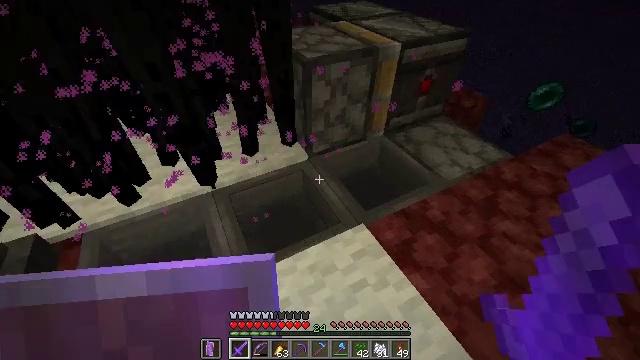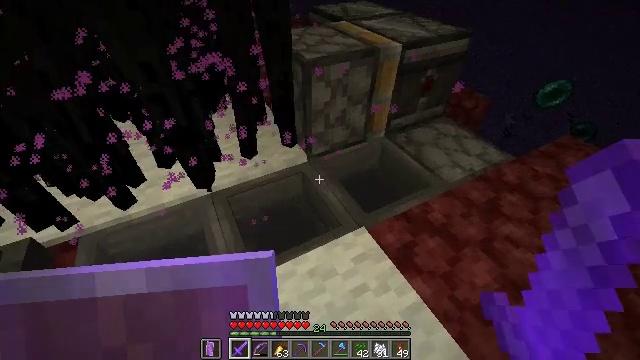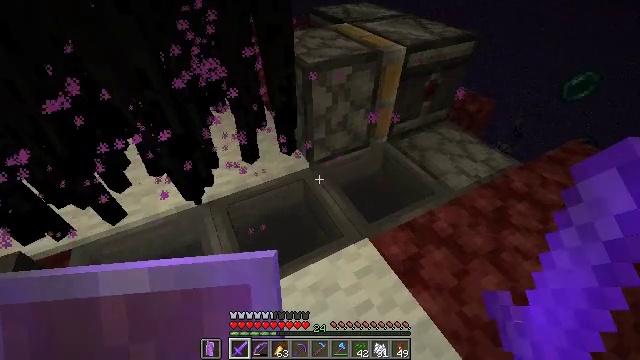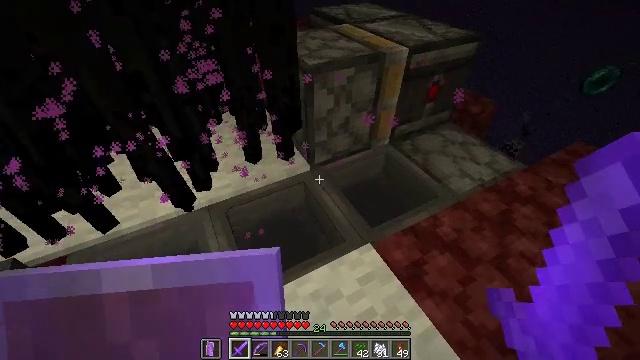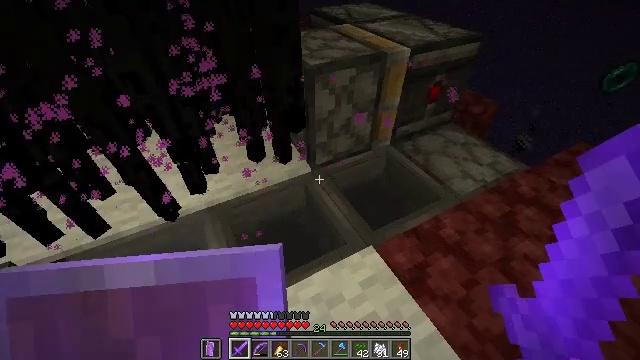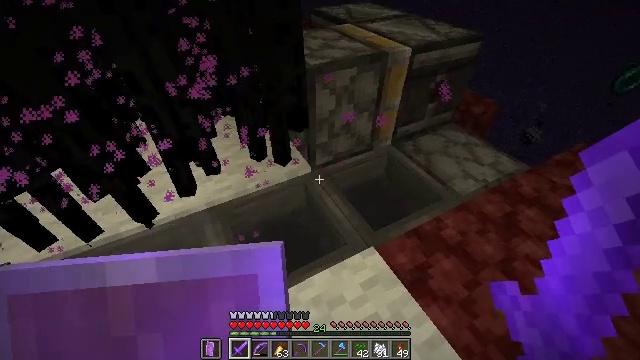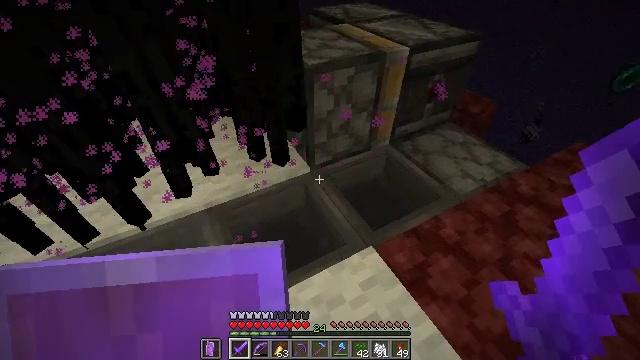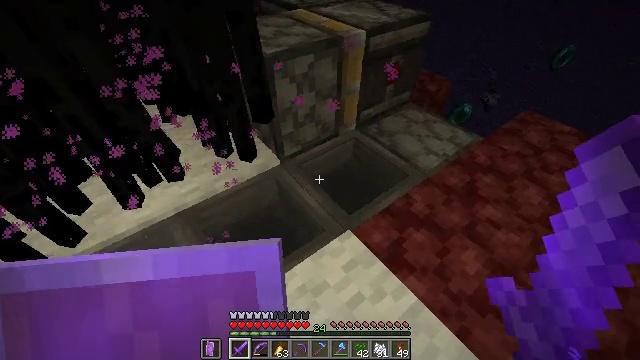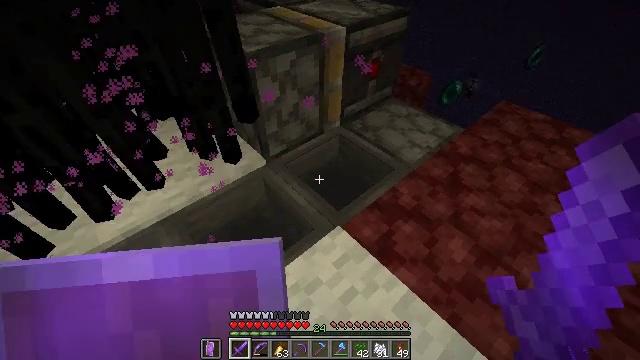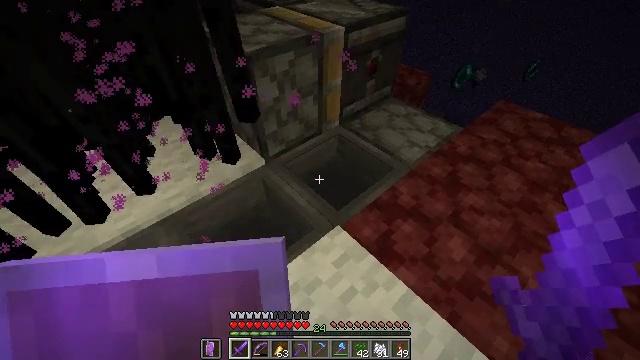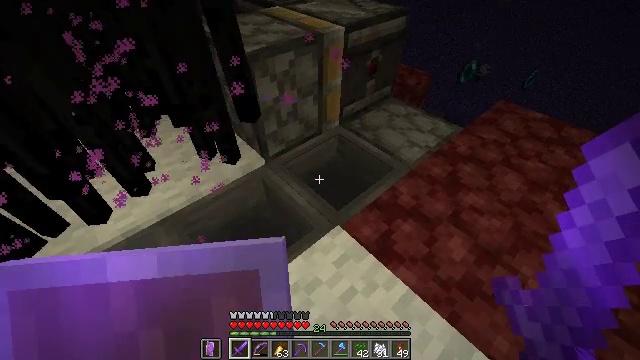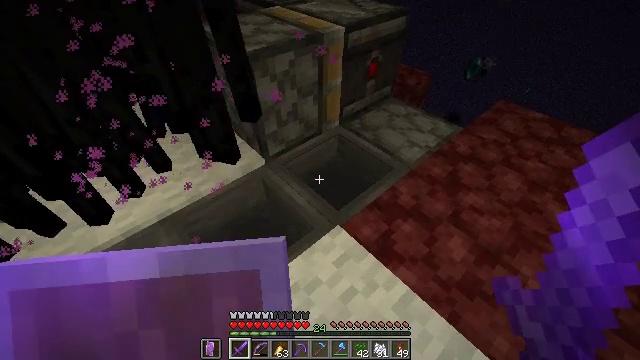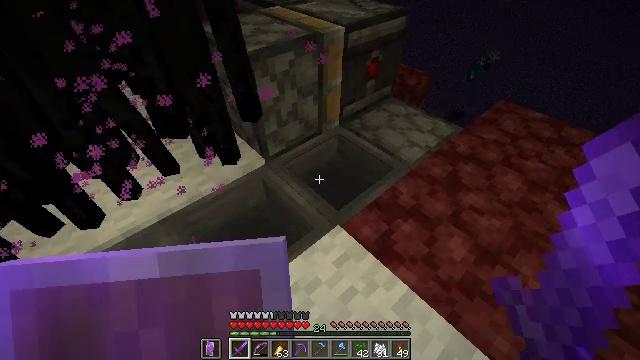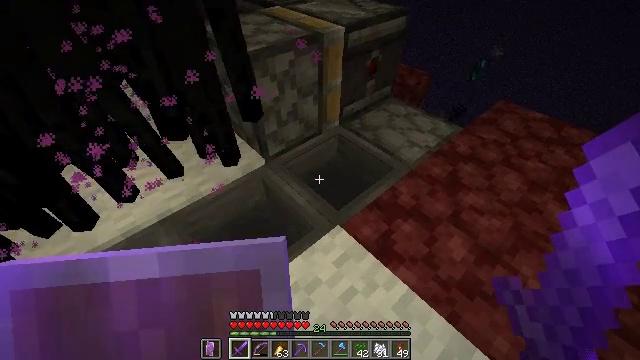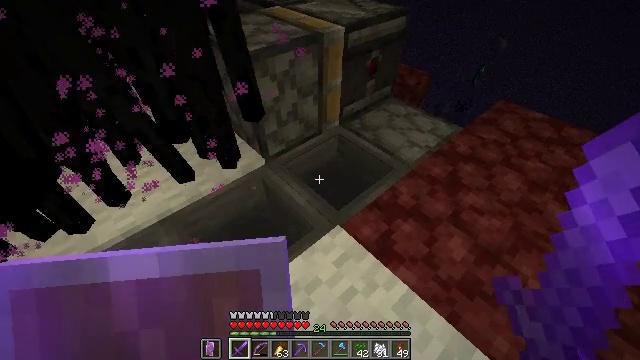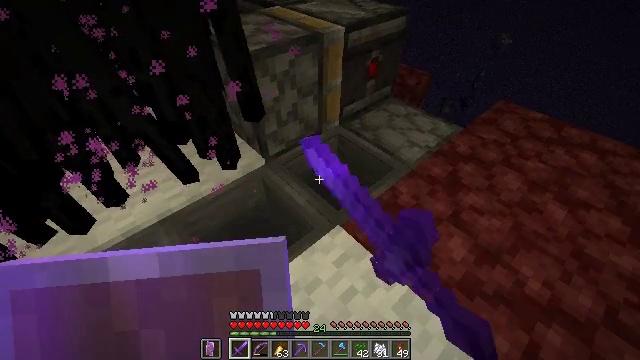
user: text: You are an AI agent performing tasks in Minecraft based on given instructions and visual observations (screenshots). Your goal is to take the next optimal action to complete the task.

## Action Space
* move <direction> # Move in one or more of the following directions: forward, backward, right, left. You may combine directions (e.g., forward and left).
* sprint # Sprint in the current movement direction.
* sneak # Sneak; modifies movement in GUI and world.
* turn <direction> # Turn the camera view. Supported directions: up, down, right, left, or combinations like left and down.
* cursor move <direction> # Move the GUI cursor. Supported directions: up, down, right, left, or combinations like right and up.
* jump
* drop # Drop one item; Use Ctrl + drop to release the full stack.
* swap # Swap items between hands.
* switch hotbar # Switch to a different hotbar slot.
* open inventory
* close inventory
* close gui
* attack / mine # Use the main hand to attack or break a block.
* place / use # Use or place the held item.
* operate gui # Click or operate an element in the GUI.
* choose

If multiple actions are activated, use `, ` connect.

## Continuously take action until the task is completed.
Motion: motion action
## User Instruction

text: Kill mobs.
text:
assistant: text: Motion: no_op
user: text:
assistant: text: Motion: no_op
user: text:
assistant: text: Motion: no_op
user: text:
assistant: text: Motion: no_op
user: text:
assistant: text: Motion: no_op
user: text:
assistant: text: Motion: no_op
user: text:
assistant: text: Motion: turn right and down
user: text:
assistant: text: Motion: turn right
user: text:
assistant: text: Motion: no_op
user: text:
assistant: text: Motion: no_op
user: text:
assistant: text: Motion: no_op
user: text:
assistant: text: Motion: no_op
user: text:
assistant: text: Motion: no_op
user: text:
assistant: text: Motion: use / place
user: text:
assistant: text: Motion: use / place
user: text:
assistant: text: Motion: use / place
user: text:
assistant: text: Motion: no_op
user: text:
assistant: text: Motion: no_op
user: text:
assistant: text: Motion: no_op
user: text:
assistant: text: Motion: no_op
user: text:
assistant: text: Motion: no_op
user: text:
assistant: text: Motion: no_op
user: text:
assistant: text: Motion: no_op
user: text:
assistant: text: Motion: no_op
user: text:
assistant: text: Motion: cursor move right
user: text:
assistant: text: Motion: cursor move right
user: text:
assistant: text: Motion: no_op
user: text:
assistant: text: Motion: no_op
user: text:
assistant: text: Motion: no_op
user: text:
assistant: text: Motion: no_op